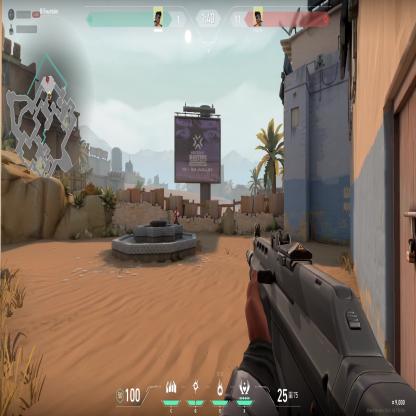
Label: enemy